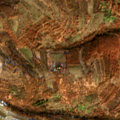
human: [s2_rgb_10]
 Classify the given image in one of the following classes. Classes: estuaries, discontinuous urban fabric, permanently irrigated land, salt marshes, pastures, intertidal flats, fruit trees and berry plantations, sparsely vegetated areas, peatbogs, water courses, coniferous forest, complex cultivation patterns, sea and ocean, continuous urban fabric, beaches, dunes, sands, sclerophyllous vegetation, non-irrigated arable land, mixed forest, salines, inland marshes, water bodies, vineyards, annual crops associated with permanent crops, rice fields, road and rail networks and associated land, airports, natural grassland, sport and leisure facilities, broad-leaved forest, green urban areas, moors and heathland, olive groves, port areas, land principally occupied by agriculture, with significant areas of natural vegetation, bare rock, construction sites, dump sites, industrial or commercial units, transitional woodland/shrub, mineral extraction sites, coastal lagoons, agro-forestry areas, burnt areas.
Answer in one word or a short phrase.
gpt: complex cultivation patterns, land principally occupied by agriculture, with significant areas of natural vegetation, broad-leaved forest, transitional woodland/shrub